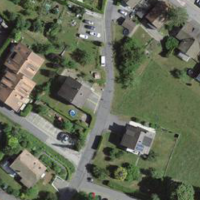
EUNIS habitat code: 55
Species observed at this site:
Datura stramonium